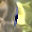
Label: 1